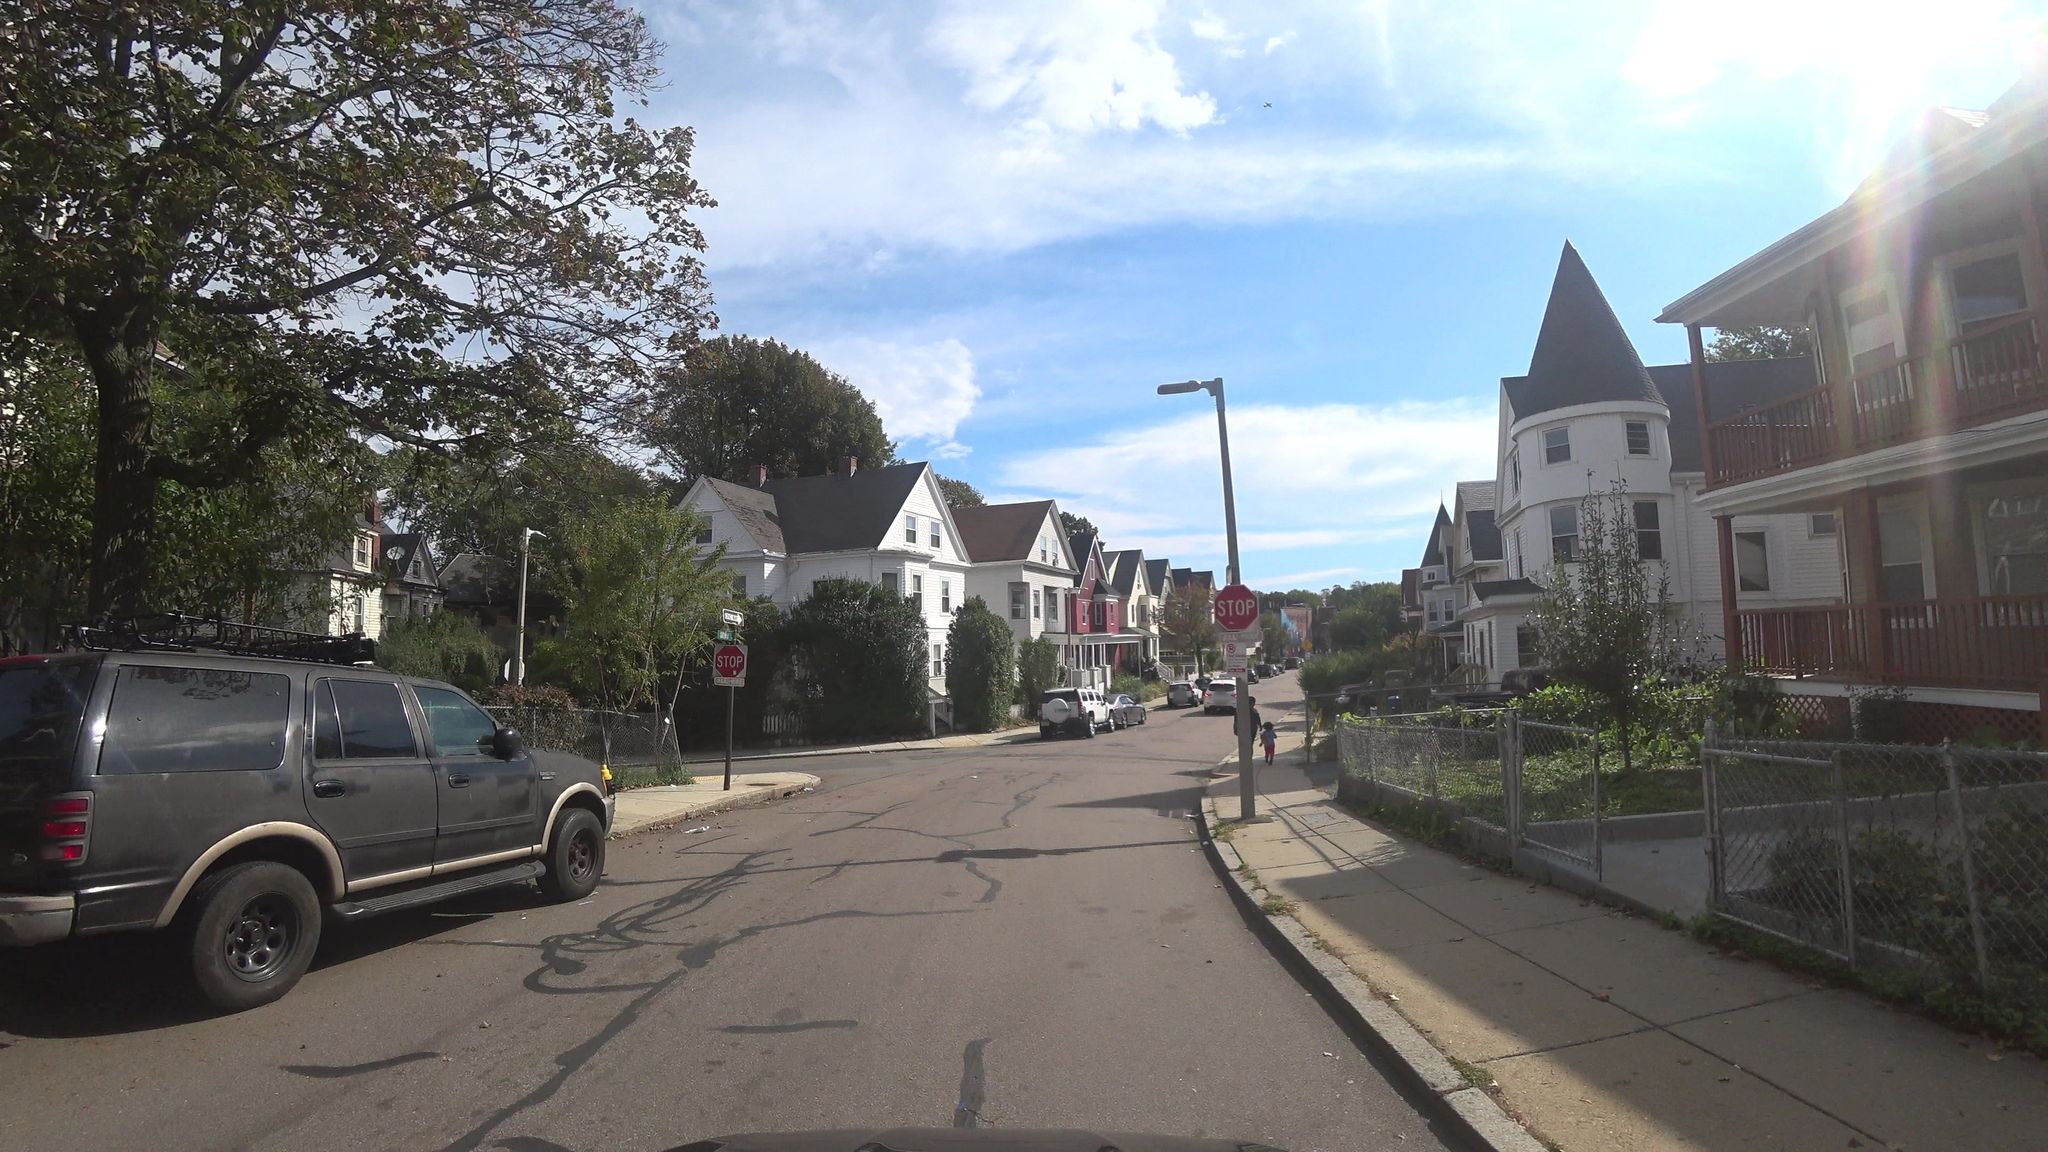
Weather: cloudy
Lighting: day
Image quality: good
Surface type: cycling surface
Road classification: residential
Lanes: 1
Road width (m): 12.2
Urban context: urban centre
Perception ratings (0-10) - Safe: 8.8, Lively: 8.55, Beautiful: 9.01, Boring: 3.28, Depressing: 1.82, Wealthy: 8.49